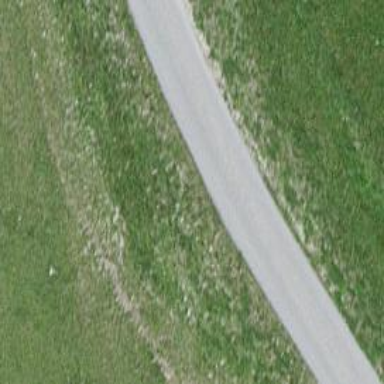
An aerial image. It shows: Service road with concrete surface of grade 1 tracktype.